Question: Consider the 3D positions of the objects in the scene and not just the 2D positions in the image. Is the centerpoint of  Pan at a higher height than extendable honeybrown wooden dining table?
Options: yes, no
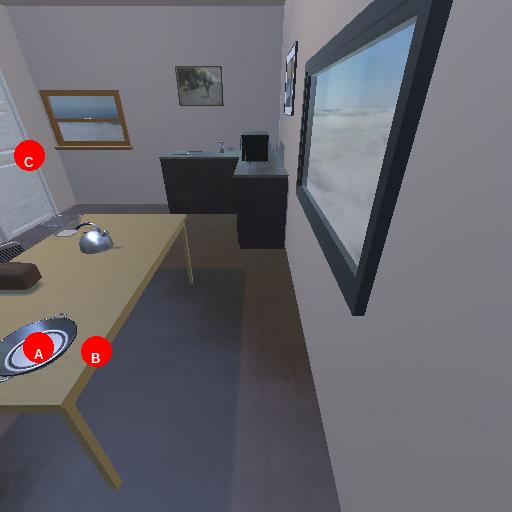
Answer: yes